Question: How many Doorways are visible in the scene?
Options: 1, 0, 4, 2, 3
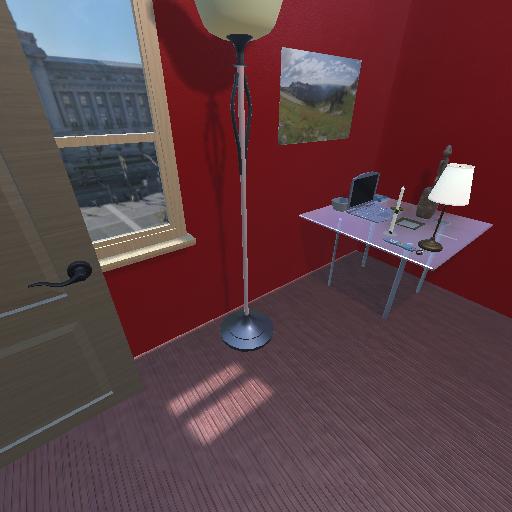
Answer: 1